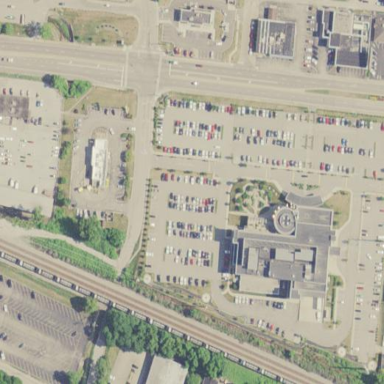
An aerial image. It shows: Hospital providing healthcare services.